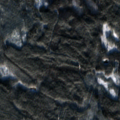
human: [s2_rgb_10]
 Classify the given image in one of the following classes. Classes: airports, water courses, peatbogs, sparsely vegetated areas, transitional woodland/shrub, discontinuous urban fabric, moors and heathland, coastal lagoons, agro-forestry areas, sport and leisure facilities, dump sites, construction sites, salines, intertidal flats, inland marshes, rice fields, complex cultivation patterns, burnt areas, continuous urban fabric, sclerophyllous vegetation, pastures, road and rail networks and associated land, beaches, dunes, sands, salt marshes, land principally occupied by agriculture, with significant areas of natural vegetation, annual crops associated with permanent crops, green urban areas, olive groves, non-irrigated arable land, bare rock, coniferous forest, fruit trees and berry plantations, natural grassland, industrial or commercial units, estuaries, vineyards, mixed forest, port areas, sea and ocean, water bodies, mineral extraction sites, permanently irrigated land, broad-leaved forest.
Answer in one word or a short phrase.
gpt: coniferous forest, mixed forest